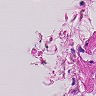
Metastatic tissue present: no